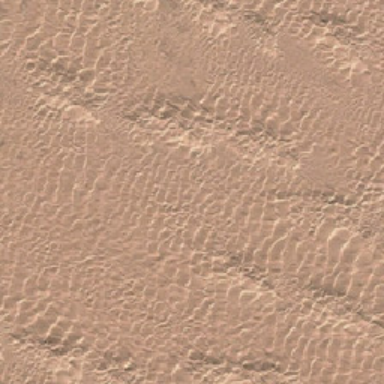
Because the desert is dry with wrinkles there is no plant here .